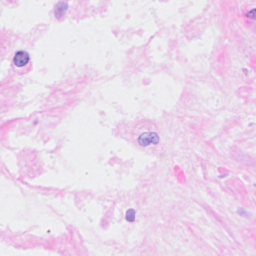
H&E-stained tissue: Breast